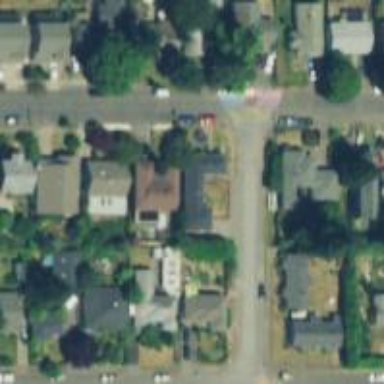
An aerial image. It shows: Residential road with sidewalk on the left.